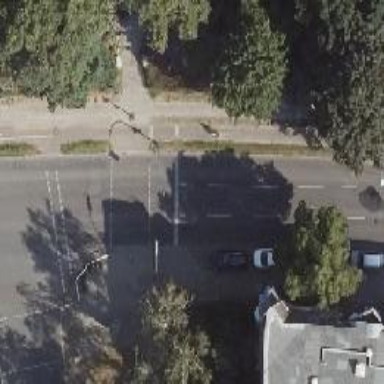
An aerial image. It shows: Road with traffic signals.